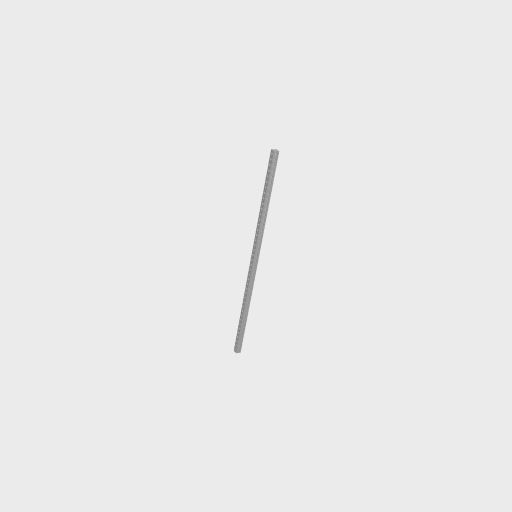
Part: SquareBeam41H